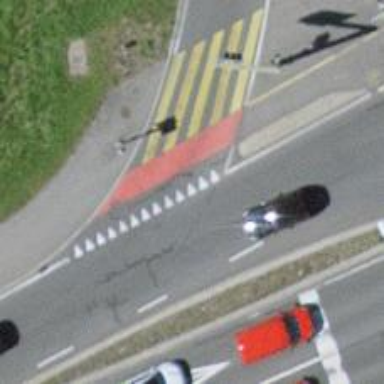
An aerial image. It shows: Road crossing with traffic signals and surface markings. There is also designated bicycle lane.